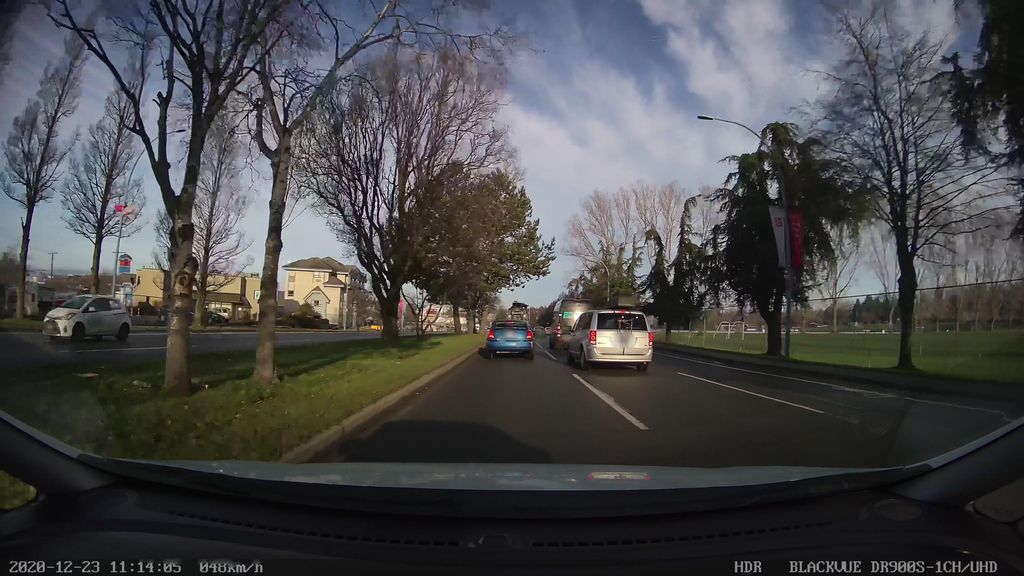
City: victoria